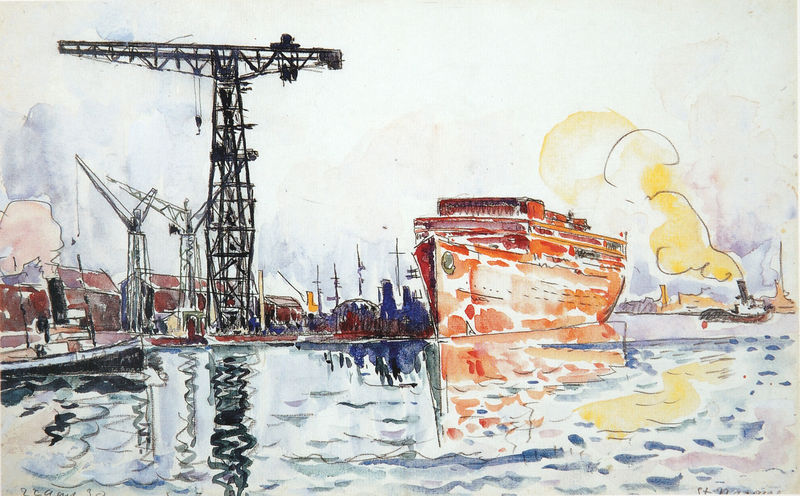
Titel: Saint-Nazaire
Künstler: Paul Signac
Institution: (Privatsammlung)
Schlagwörter: blau, gemälde, himmel, meer, schatten, wasser, weiß, wolken, aquarell, gelb, impressionismus, ocker, see, stadt, ufer, braun, frankreich, hell, licht, orange, paris, schwarz, skizze, zeichnung, dach, gebäude, haus, rot, wolke, malerei, signatur, spiegel, öl, häuser, spiegelung, gewässer, qualm, rauch, sonne, rosa, boot, boote, kahn, schornstein, hellblau, küste, schiff, schiffe, wellen, mast, moderne, farben, modern, dächer, schornsteine, farbe, violett, linien, fabrik, schlot, hafen, industrie, werft, kai, masten, fluß, dampf, dampfer, dampfschiff, pier, wasse, reflexe, reflection, ellenbogen, reflexion, tusche, wasserfarben, gerüst, hacken, haken, linie, kran, titel, boat, ocean, sea, ship, water, reflektion, seurat, spiegelungen, signac, deck, taufe, hafenbecken, sail, bauten, sonnentag, europa, lager, pointillismus, paul signac, fabriken, container, frachter, hafenstadt, hallen, lagerhallen, kreuzfahrtschiff, hamburg, kreuzer, weitblick, crane, damf, fabrike, harbor, harbour, hochseekreuzer, kräne, neuzeit, steam, wsser, schif, schwazr, themse, hinnel, passagierschiff, hafenkran, 1900, 1920, ozeandampfer, lagergebäude, marina, keschiff, mastens, schiffstaufe, schwarz orange, crabe